Current action and preconditions to check: trajectory_clear

Your task: For each precondition in the list above, predict whether it will hold at this action.

Consider the current scene as observed from the mobile robot's camera, and analyze the predicted future states of all dynamic agents (e.g., people, animals, vehicles, or any moving entities) within the NEXT SECOND.

IMPORTANT: Only answer "very likely" if you are absolutely certain—based on strong, clear evidence—that a dynamic agent will violate the precondition in the predicted future state. Do NOT answer "very likely" for unlikely, ambiguous, or low-probability risks.

Ask yourself for each precondition: Is there a high probability, with clear and convincing evidence, that the predicted future states of any dynamic agent will interfere with the predicted future state of the currently executing action within the NEXT SECOND, causing that precondition to fail?

Assess the risk level based on these predictions. Use "likely" or "very likely" if motions create a clear risk of interference.

Use "neutral" or "improbable" if agents are nearby but their predicted paths are clearly diverging or non-conflicting.

Failure Risk Categories: "very improbable", "improbable", "neutral", "likely", "very likely"

Answer Format: Output ONLY the probability_of_failure value from these categories: "very improbable", "improbable", "neutral", "likely", "very likely"

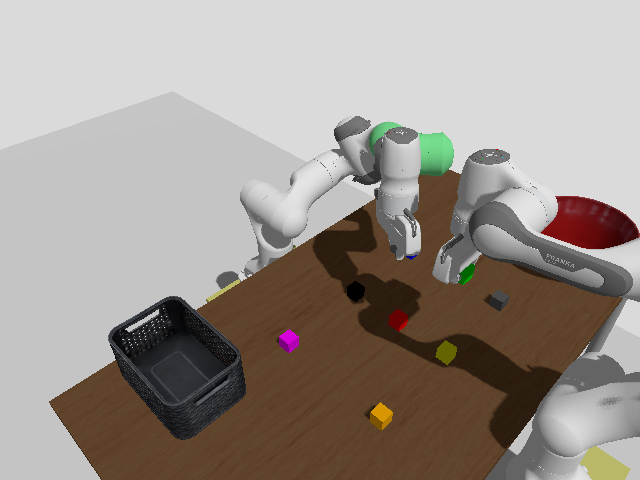

Answer: neutral